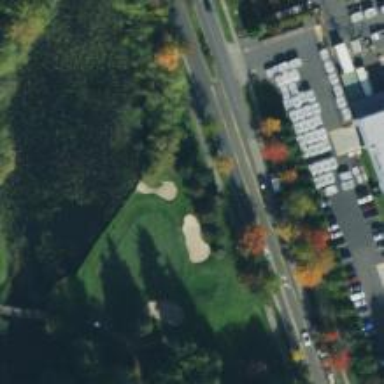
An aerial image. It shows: Golf hole.